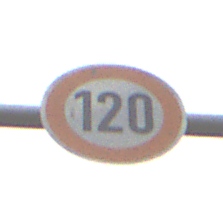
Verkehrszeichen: Geschwindigkeit120
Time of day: MorningAfternoon
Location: Outdoor (Nature)
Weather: Overcast
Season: NotSpecified
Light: Natural